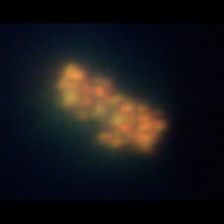
Taxon: Unknown_detritus
Group: Unknown